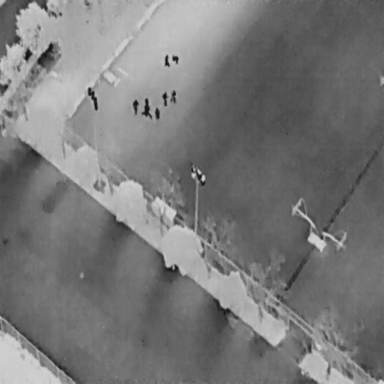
There are eight People in the infrared image.